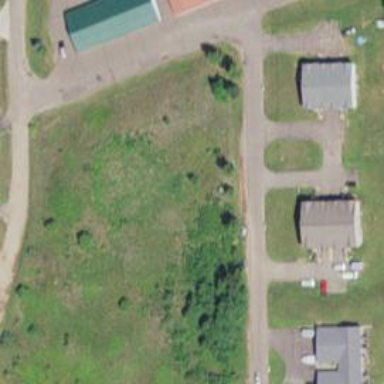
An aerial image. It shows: Veterinary facility.